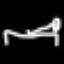
Label: bed